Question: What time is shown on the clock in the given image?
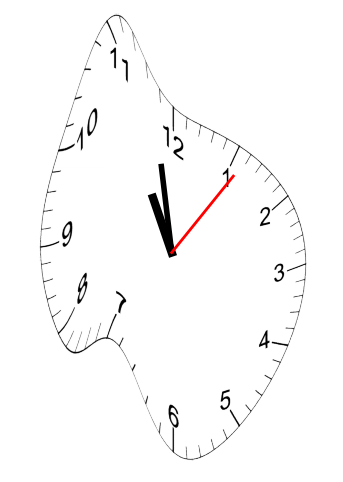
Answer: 10:58:06